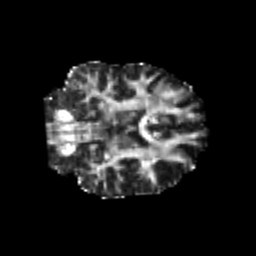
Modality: FA
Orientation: coronal
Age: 21
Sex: female
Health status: healthy
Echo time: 0.074 s